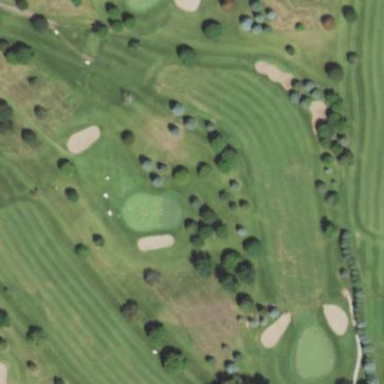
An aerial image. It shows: Rough area on grassy golf course.